Question: I use VS 2010 . I add button to webfrom that created, but I can't change his position.
I read in previous questions that I need to change the layout to absolute , but it didn't work. when I drag the button to the center it's back automatically to left-center..
you can see that in the picture:

how can I fix that?
Thank you!!
---
solution:
Tools -> Options, and set HTML Designer -> CSS Styling to "Change positioning to absolute.."
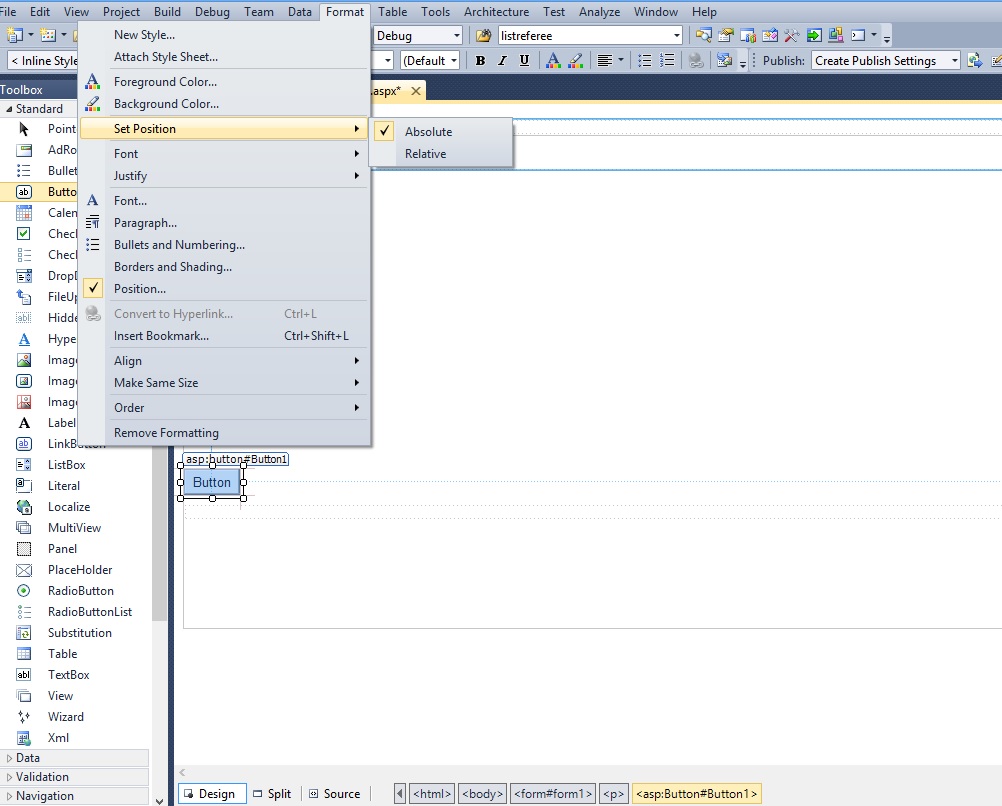
Answer: Changing the position to absolute seems more like a workaround which would introduce further problems after "solving" this one. Unless you know what you're doing for styling, don't do that.
Centering an element on a webpage is really a matter for the CSS styling. Take a look at the markup (HTML) view and find where that button is. You can add a class to that button for the CSS styling:
'''
<asp:Button runat="server" ID="Button1" CssClass="centeredButton" ...
'''
Then in your site's CSS file (Site.css might be the standard in the ASP.NET template? I don't remember) you can apply the styling you're looking for. There's a you can do at that point. Not knowing how the rest of the page is laid out, I can only offer very random suggestions. Something <URL> for example:
'''
.centeredButton {
display: block;
margin: auto;
}
'''
That's to center that particular element. There are definitely more, depending on how the rest of the markup/layout is structured.